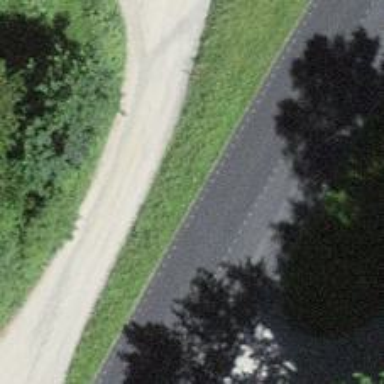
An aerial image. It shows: Track with fine gravel surface. The track type is grade 2.